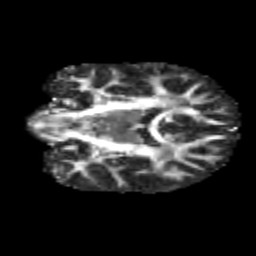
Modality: FA
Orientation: coronal
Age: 11
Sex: male
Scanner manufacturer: siemens
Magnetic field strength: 3 T
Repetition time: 3.8 s
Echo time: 0.07 s